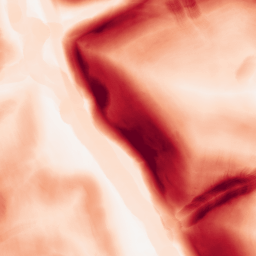
Category: morphological
Decomposition family: morphological_gradient
Decomposition parameters: size: 10
shape: disk
Upsampling method: quintic
Upsampling parameters: scale: 8
Upsampling scale: 8